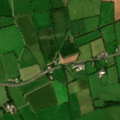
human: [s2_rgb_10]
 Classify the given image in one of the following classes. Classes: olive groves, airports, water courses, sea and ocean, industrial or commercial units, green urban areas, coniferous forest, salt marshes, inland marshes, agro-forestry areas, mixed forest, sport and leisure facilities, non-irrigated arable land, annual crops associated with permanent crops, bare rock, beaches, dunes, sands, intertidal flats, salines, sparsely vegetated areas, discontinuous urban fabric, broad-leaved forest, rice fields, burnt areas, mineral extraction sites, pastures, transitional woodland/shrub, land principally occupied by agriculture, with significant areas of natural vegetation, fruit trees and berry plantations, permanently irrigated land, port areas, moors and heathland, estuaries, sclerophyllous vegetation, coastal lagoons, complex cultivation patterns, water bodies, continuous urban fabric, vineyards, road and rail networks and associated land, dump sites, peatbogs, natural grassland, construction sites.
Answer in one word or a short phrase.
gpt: non-irrigated arable land, pastures